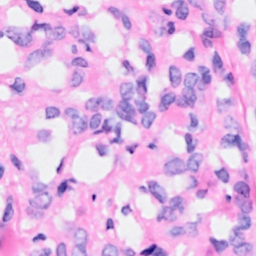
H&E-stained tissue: Breast